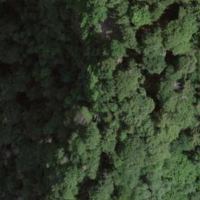
EUNIS habitat code: 44
Species observed at this site:
Astrantia major